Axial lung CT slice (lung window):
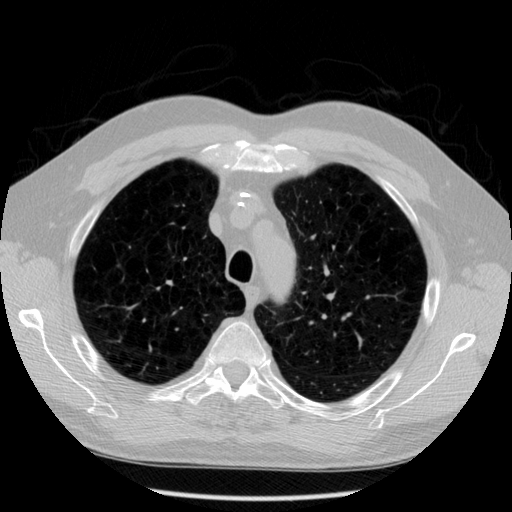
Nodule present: no